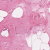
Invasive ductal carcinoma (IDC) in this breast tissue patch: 0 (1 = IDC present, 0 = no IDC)